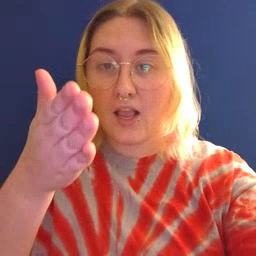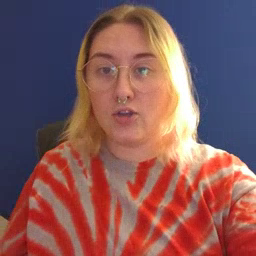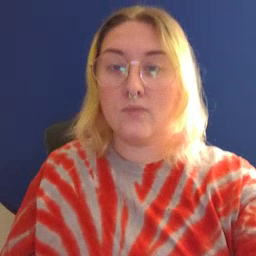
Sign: there